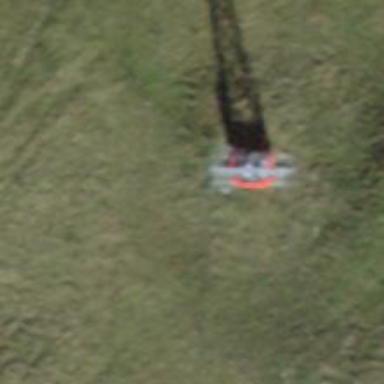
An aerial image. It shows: Pylon used for aerialway.